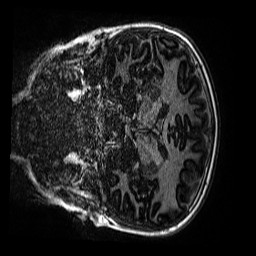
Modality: MP2RAGE
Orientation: coronal
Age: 12
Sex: male
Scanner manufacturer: siemens
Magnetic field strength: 3 T
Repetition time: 4 s
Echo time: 0.00299 s